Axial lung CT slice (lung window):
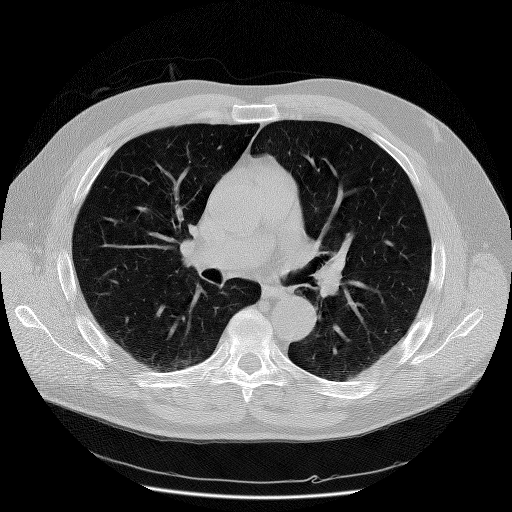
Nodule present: no